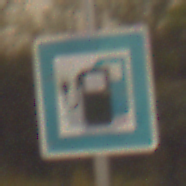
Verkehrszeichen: LadestationFuerElektrofahrzeuge
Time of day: Night
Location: Outdoor (Nature)
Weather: Clear
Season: NotSpecified
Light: Natural